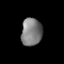
Tissue: lung
Cell type: Epithelial cells
Senescence score: 0.5753
Nuclear area (px): 562
Mean DAPI intensity: 125.523